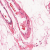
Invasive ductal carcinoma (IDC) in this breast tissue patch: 0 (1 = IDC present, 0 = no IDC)